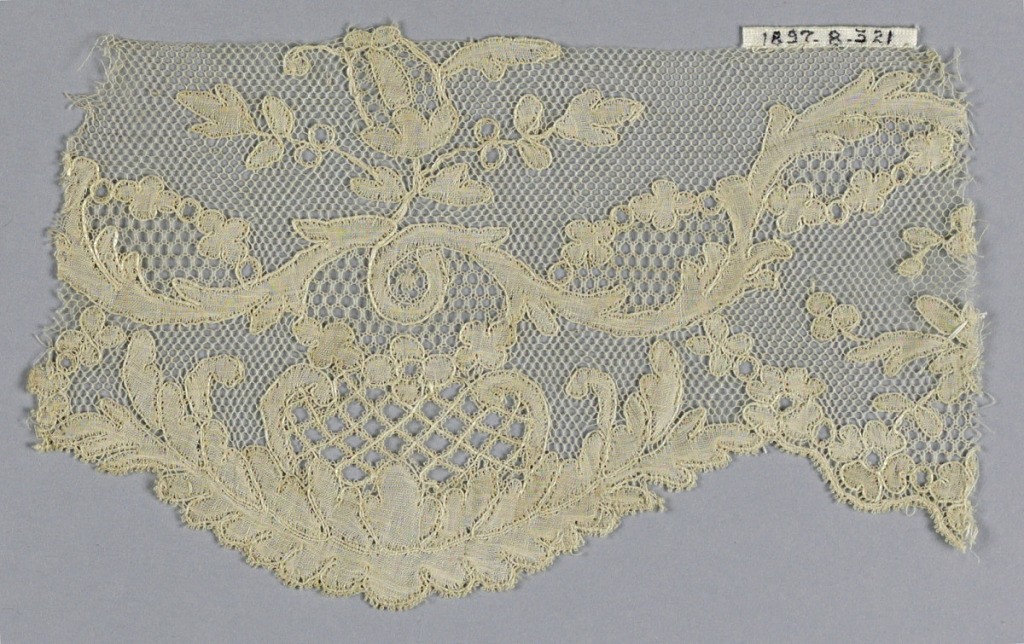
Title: Fragment
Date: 18th century
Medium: linen Technique: bobbin lace (Lille-style with heavy outlining thread)
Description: Fragment of Lille style bobbin lace.